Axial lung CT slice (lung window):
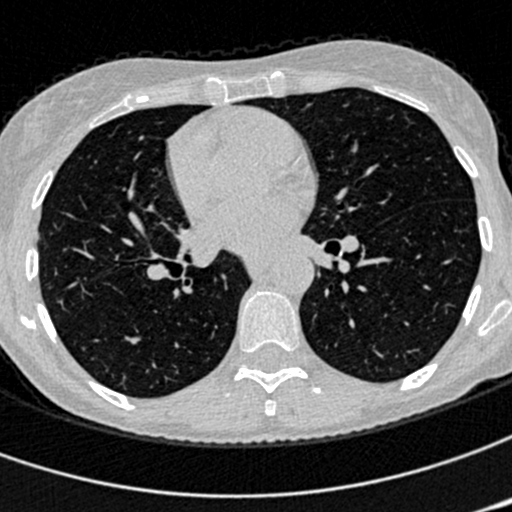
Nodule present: no